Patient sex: F
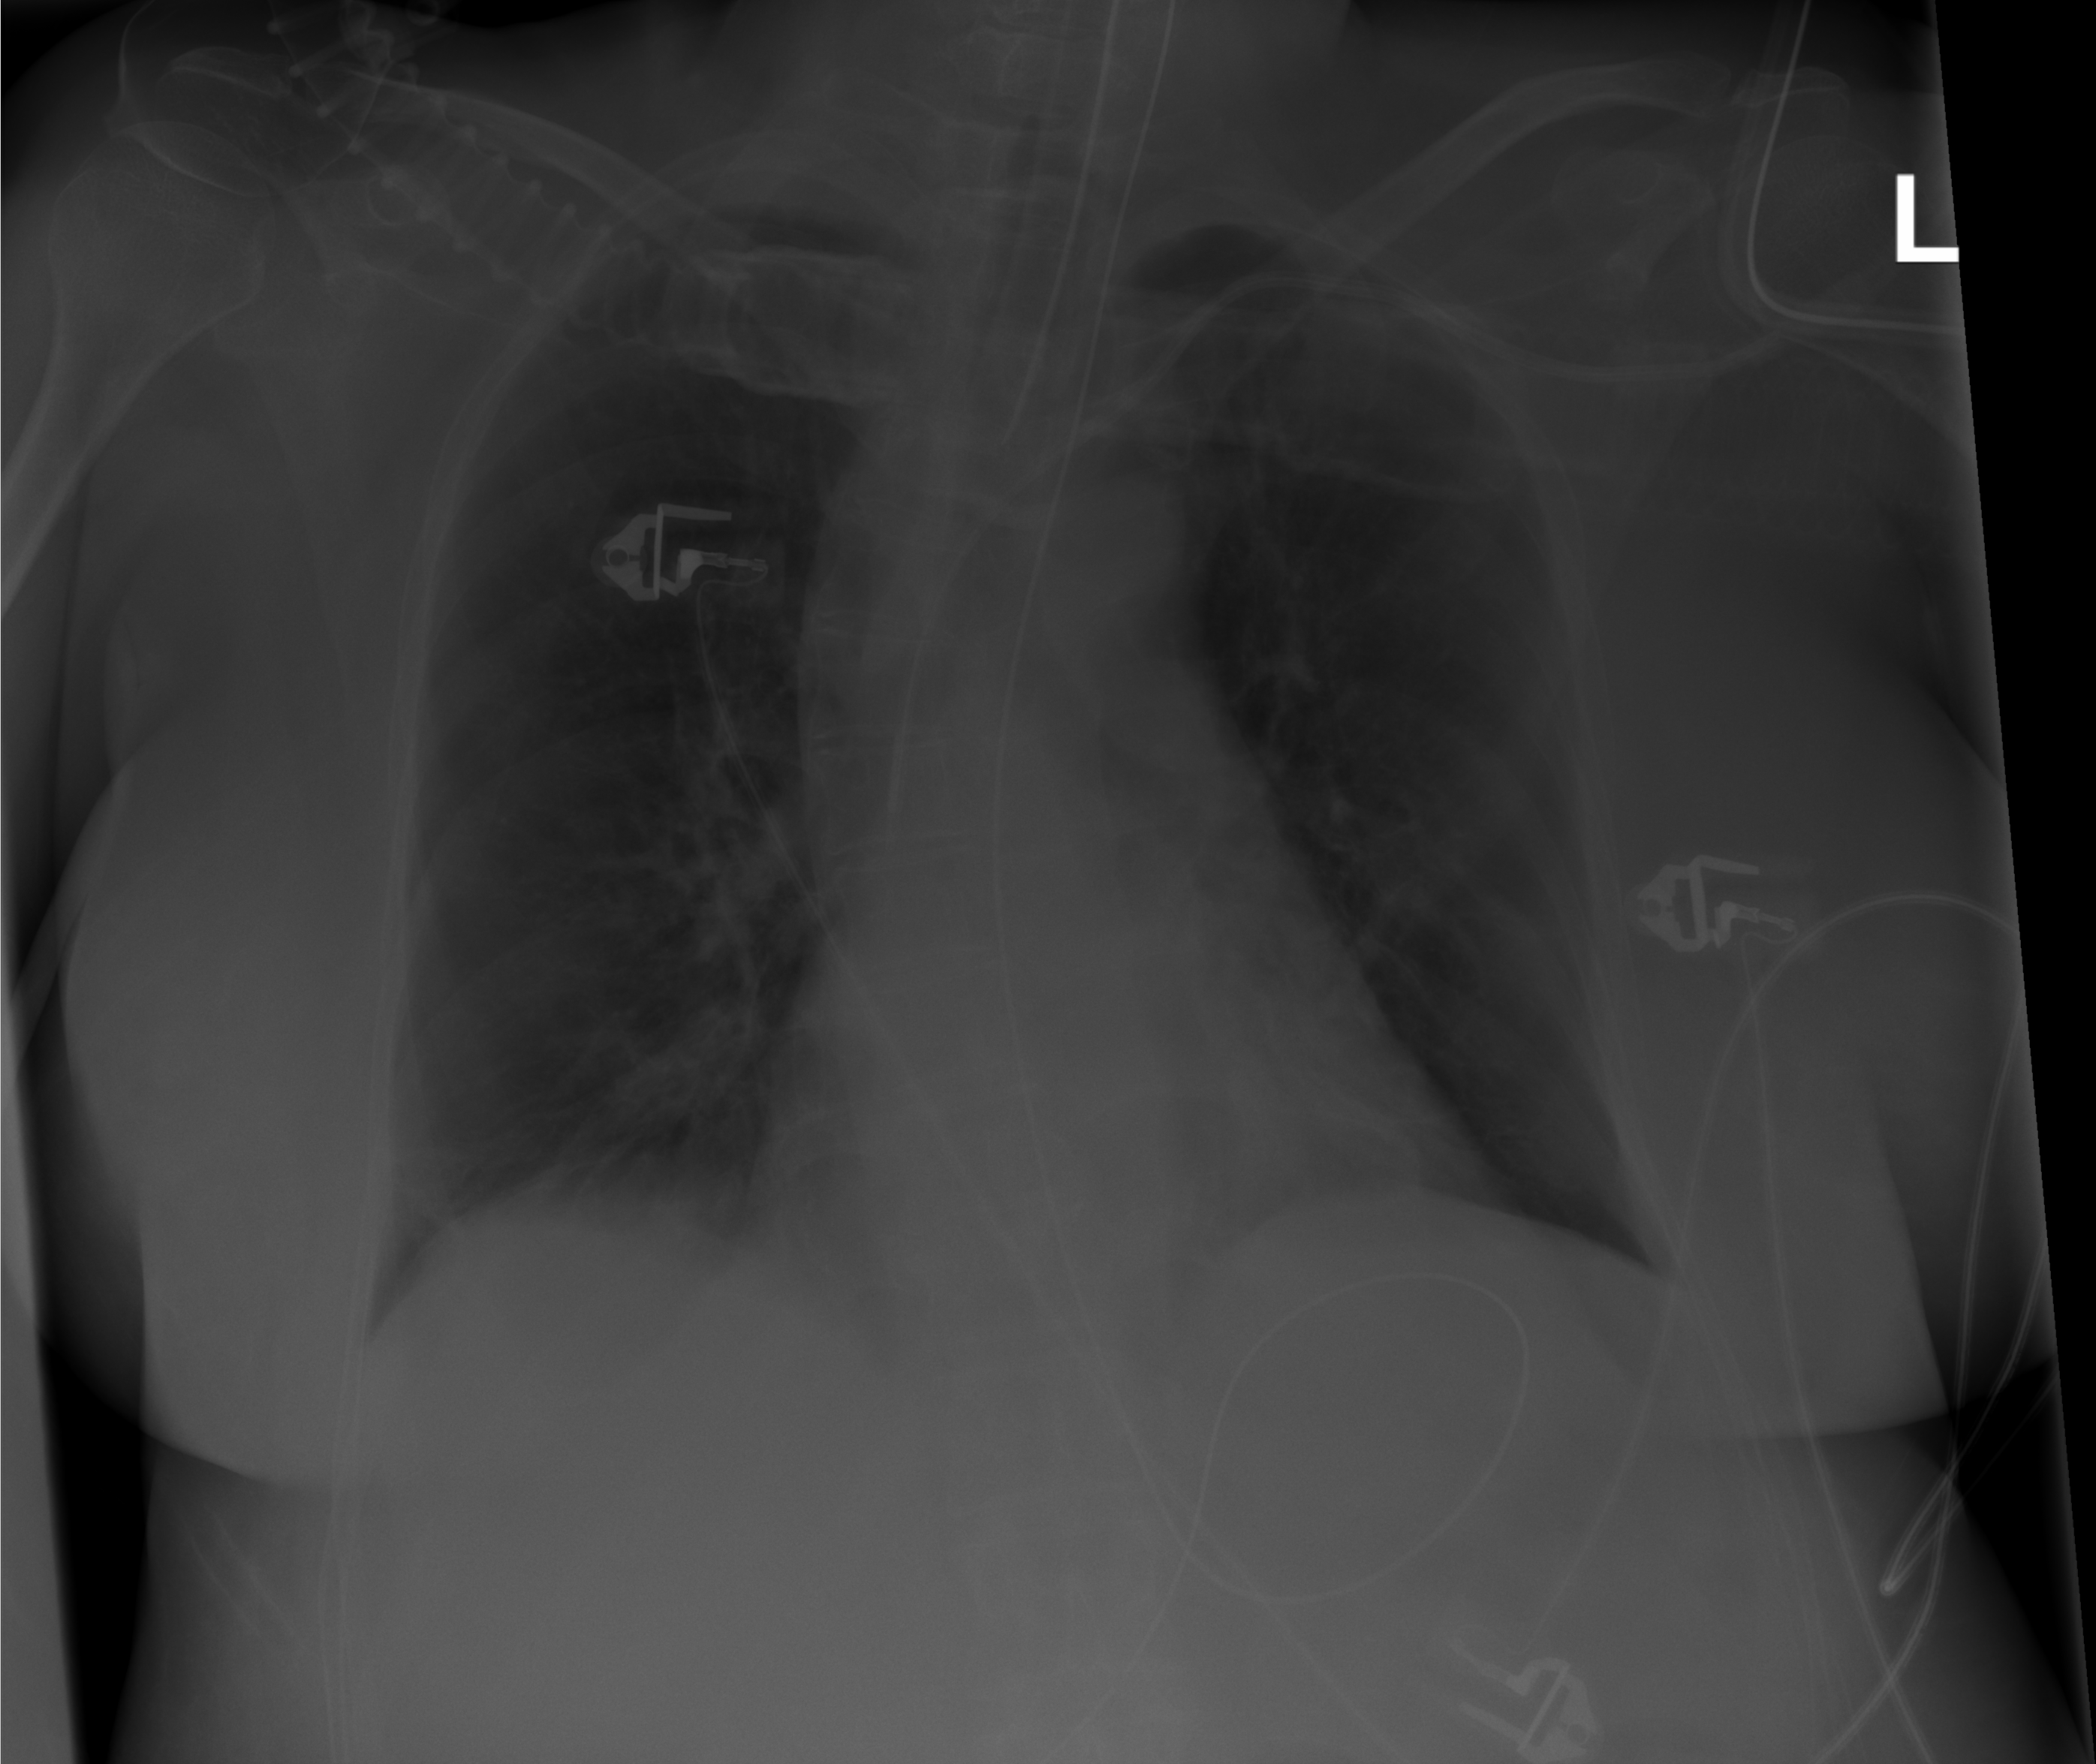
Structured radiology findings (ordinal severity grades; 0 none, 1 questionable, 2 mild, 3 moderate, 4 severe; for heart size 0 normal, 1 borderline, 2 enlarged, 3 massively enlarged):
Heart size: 1
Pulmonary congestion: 0
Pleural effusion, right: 0
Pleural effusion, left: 2
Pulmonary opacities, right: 2
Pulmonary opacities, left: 2
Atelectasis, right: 1
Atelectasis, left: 2